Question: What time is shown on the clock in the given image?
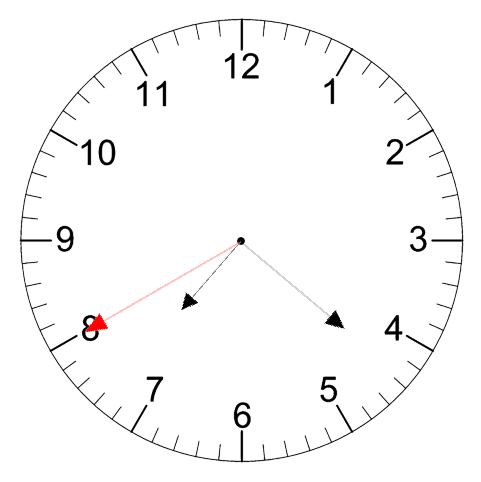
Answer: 07:21:40